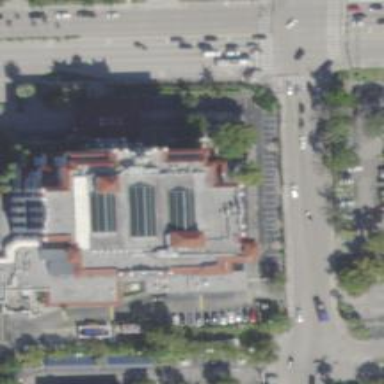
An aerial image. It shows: Part of building used as hotel.